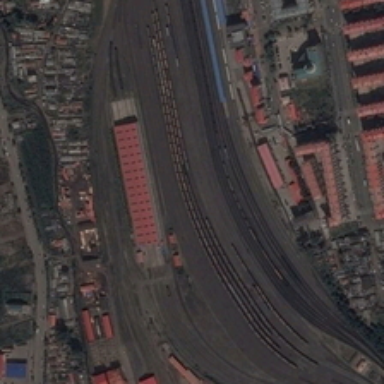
Here are many red roof houses around the railway station .